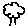
Label: tree